Question: I've got a QML-application containing a TableView with two columns. One of them is a CheckBox. Now I created a model derived from QAbstractTableModel. Reading data for the ordinary text-column already works but
Currently I can't even set it checked via model. You find the relevant code below.

tablemodel.cpp
'''
TableModel::TableModel(QObject *parent) :
QAbstractTableModel(parent)
{
list.append("test1");
list.append("test2");
}
int TableModel::rowCount(const QModelIndex &parent) const
{
Q_UNUSED(parent);
return list.count();
}
int TableModel::columnCount(const QModelIndex &parent) const
{
Q_UNUSED(parent);
return 2;
}
QVariant TableModel::data(const QModelIndex & index, int role) const {
if (index.row() < 0 || index.row() >= list.count())
return QVariant();
if (role == NameRole)
return list[index.row()]
else if (role== EnabledRole){
//list is not QList<QString>, its a custom class saving a String and a boolean for the checked state
return list[index.row()].isEnabled();
}
else {
return QVariant();
}
}
QHash<int, QByteArray> TableModel::roleNames() const {
QHash<int, QByteArray> roles;
roles[NameRole] = "name";
roles[EnabledRole] = "enabled";
return roles;
}
'''
tablemodel.hpp
'''
class TableModel : public QAbstractTableModel
{
Q_OBJECT
public:
enum Roles {
NameRole = Qt::UserRole + 1,
EnabledRole
};
explicit TableModel(QObject *parent = 0);
int rowCount(const QModelIndex &parent = QModelIndex()) const;
int columnCount(const QModelIndex & parent = QModelIndex()) const;
Q_INVOKABLE QVariant data (const QModelIndex & index, int role) const;
protected:
QHash<int, QByteArray> roleNames() const;
private:
QList<QString> list;
'''
main.qml
'''
TableView {
id: Table
model: TableModel
TableViewColumn {
role: "name"
}
TableViewColumn {
role: "enabled"
delegate: CheckBox {
//how to get the right state from the model
//checked: ??
}
}
}
'''
main.cpp
'''
QQmlApplicationEngine engine;
QQmlContext * context = new QQmlContext(engine.rootContext());
TableModel tableModel;
context->setContextProperty("tableModel",&tableModel);
QQmlComponent component(&engine, QUrl("qrc:///main.qml"));
QQuickWindow * window = qobject_cast<QQuickWindow*>(component.create(context));
window->show();
'''
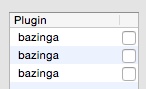
Answer: You can emit signal from qml, when clicked on checkbox; connect this signal to your model slot and do something
main.qml
'''
TableView {
id: table
objectName: "myTable"
signal checkedChanged(int index, bool cheked)
TableViewColumn {
role: "enabled"
delegate: CheckBox {
onClicked: table.checkedChanged(styleData.row, checked);
}
}
'''
main.cpp
'''
QQuickItem *obj = engine.rootObjects().at(0)->findChild<QQuickItem*>(QStringLiteral("myTable"));
QObject::connect(obj,SIGNAL(checkedChanged(int,bool)),tableModel,SLOT(mySlot(int,bool)));
'''